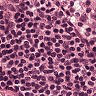
Metastatic tissue present: no